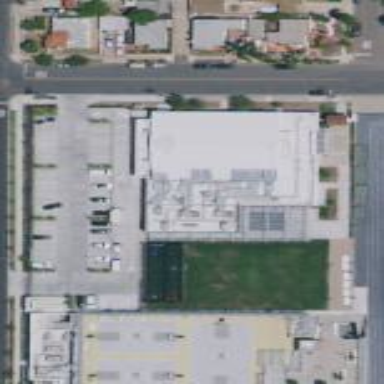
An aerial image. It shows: Education building.